Here is the envelope spectrum of one vibration snapshot from a rolling-element bearing, with each characteristic fault-frequency family marked on the frequency axis. Determine the bearing's health state. Answer with exactly one of: normal, inner_race, outer_race, ball.
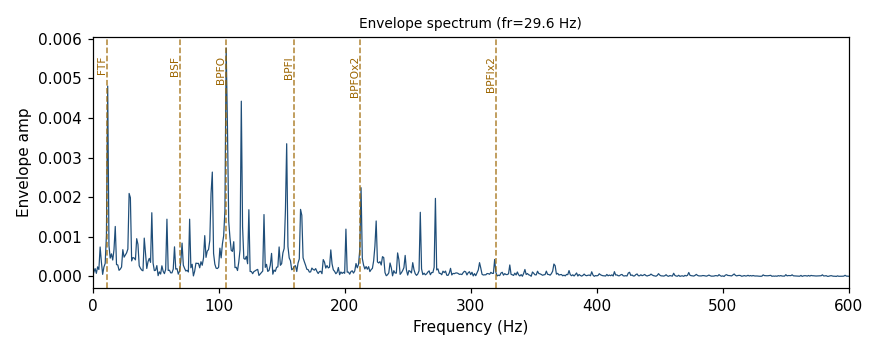
Answer: outer_race